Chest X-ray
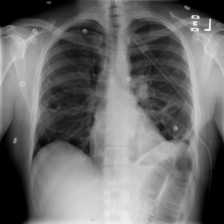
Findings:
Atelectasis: positive
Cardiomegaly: negative
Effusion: negative
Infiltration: negative
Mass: negative
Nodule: negative
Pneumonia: negative
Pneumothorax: negative
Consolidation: negative
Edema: negative
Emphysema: negative
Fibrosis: negative
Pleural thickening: negative
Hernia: negative